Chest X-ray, PA view. Patient: 87 years old, sex M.
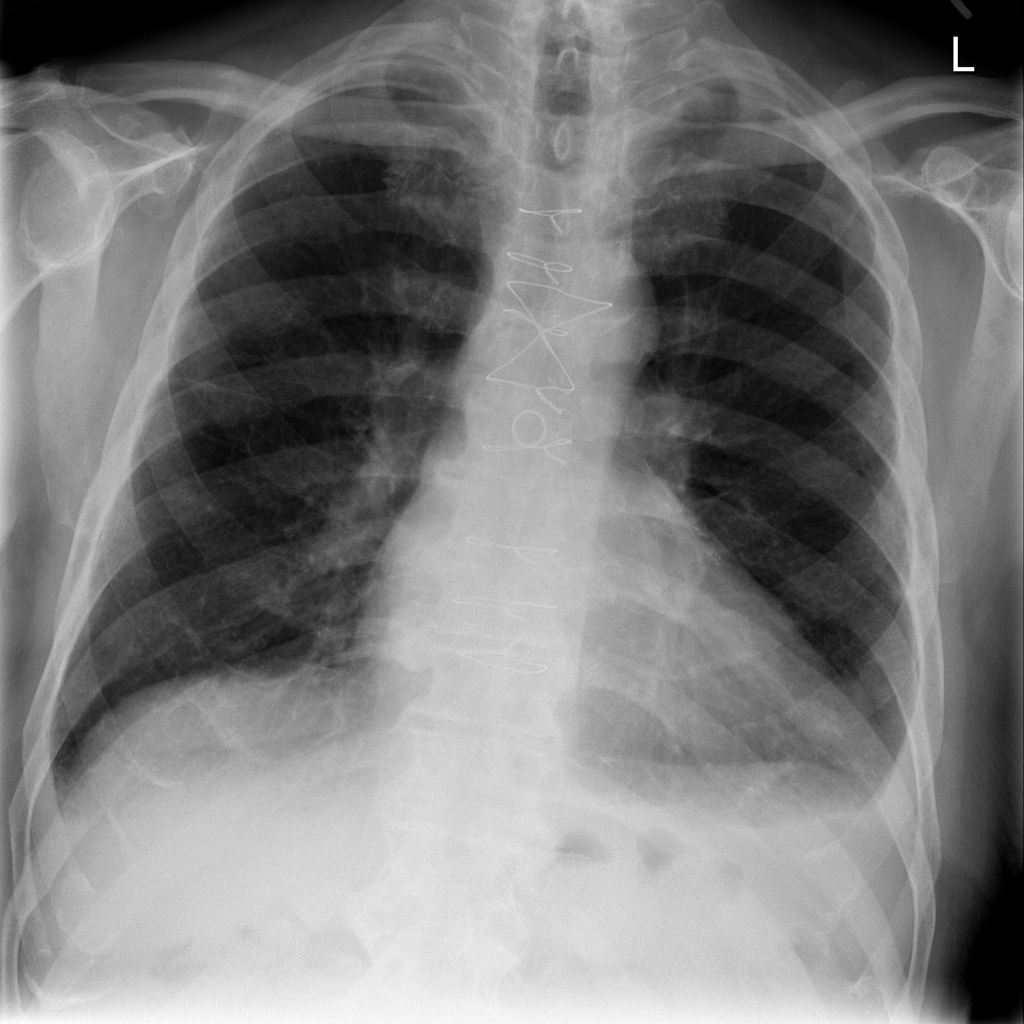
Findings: No Finding